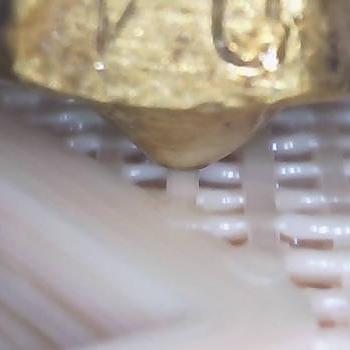
Flow rate: 94%